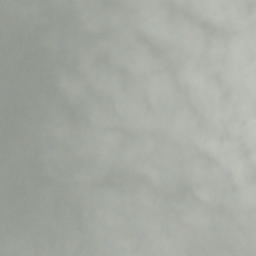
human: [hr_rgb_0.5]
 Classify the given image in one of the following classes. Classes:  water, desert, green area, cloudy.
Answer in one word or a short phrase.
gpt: cloudy